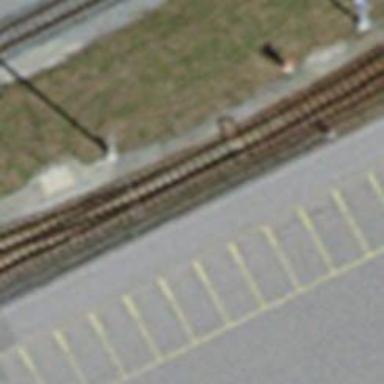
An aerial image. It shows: Railway switch.